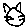
Label: cat